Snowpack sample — Snodgrass Mountain, Crested Butte, Colorado (2/4/25, 12:06 PM MST)
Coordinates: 38.923, -106.968
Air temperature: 35 °F
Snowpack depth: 80 cm
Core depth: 50 cm
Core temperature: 30.2 °F
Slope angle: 14°, slope face: 78°
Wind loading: low
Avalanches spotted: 0
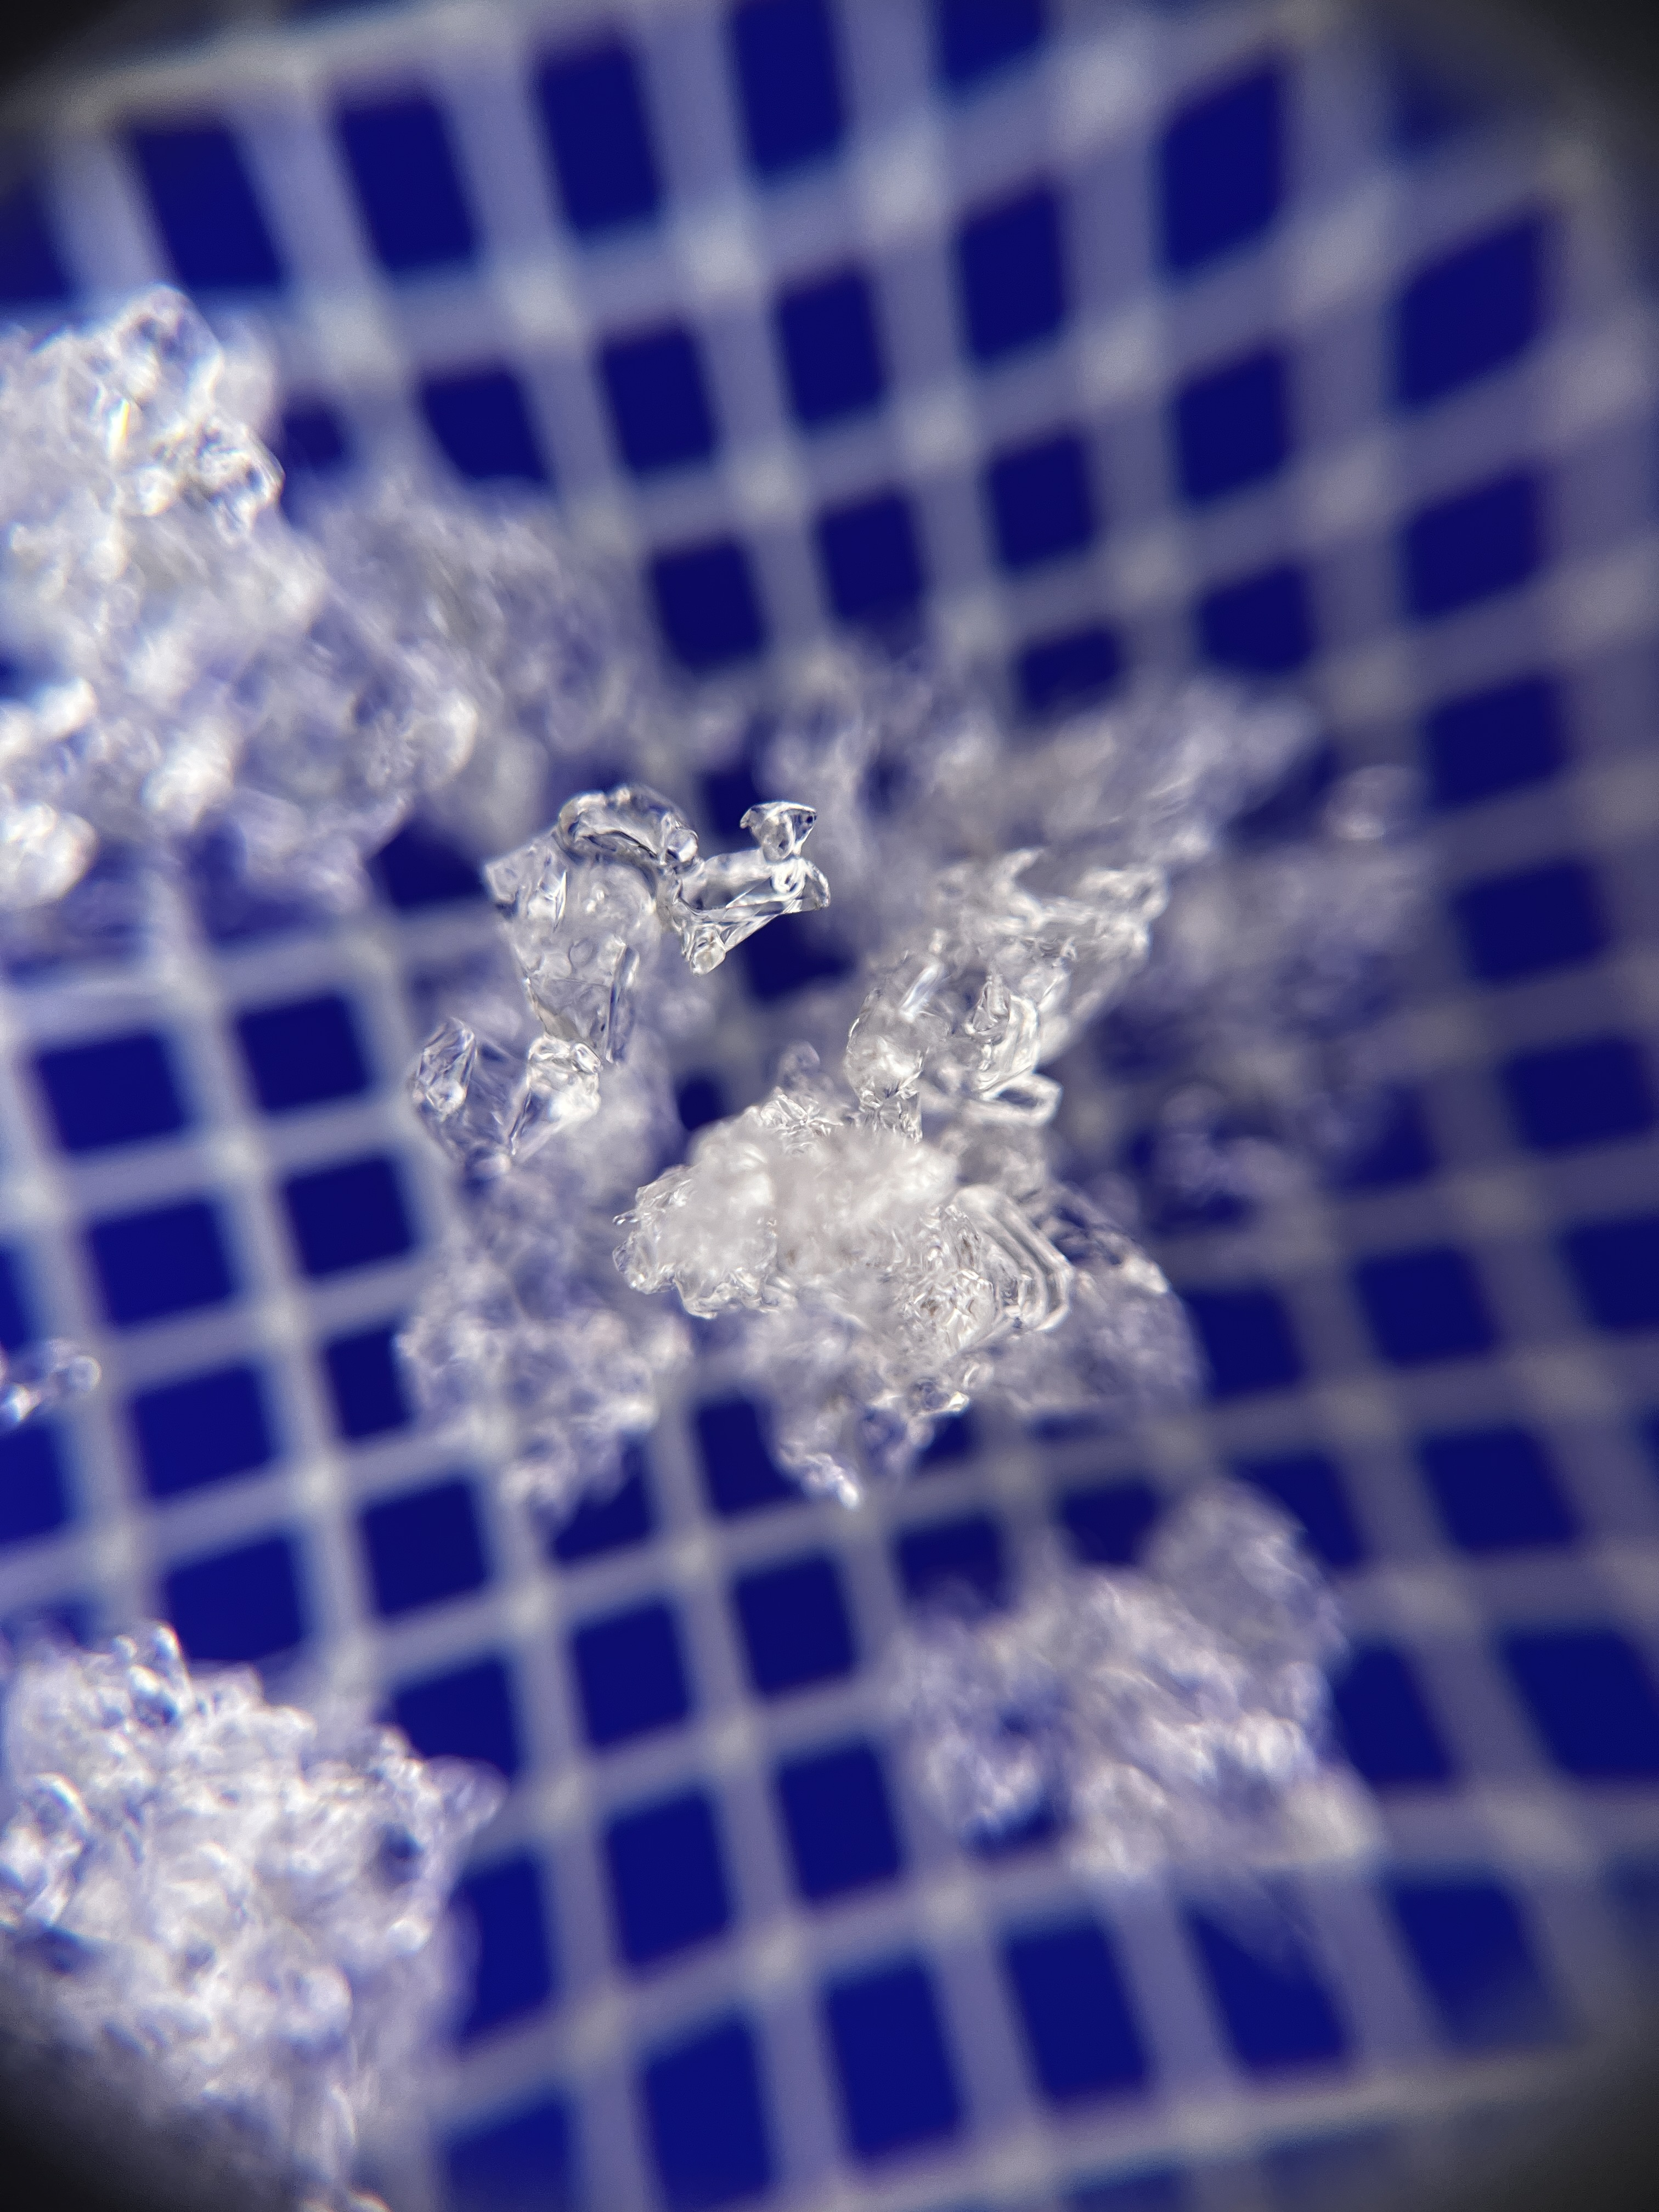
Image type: magnified_profile
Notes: No avalanches nearby, unusually warm weather for the last month reported by residents, Collected 25 yards from treeline